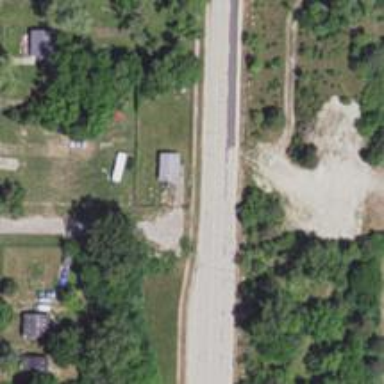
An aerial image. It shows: Secondary road.